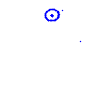
Particle: kaon